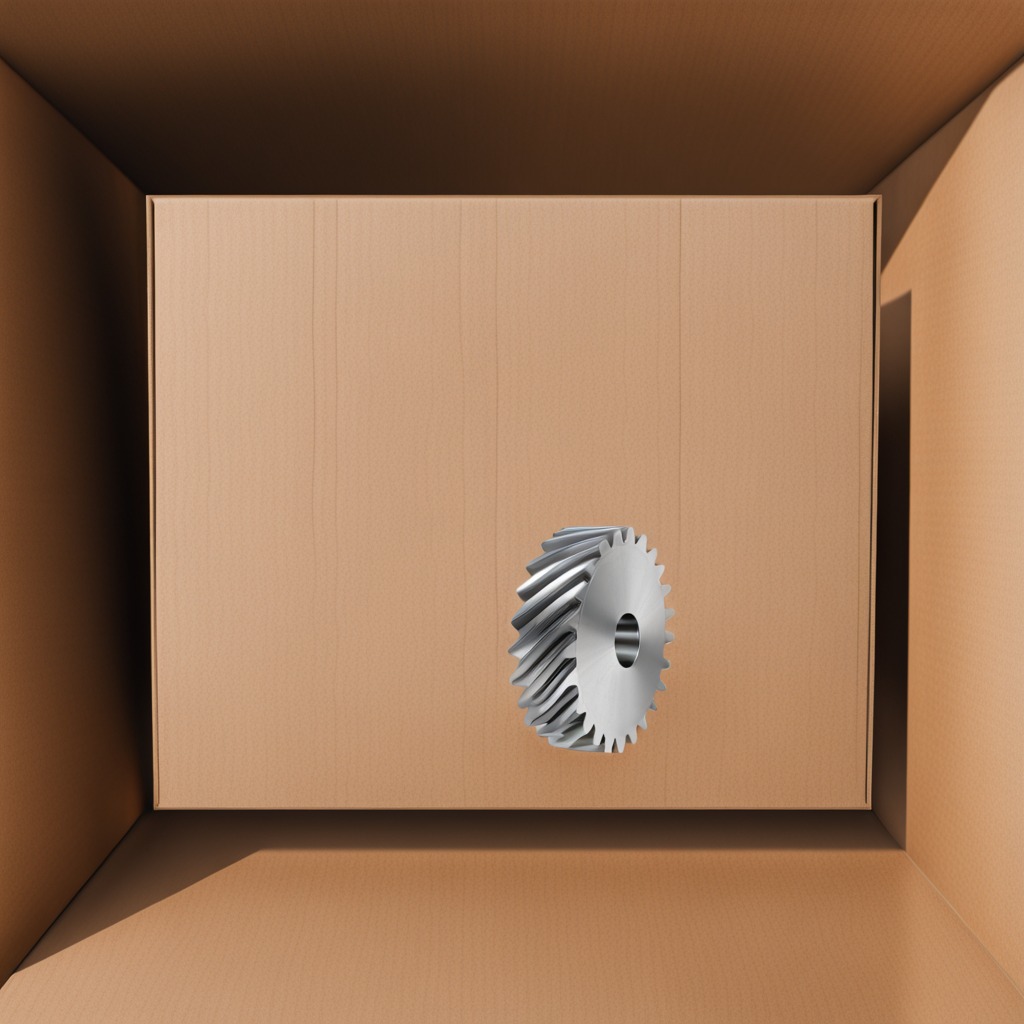
A steel gear with teeth is lying on a clean dry cardboard box surface in an outdoor workshop during daytime bright natural light soft shadows slightly creased but